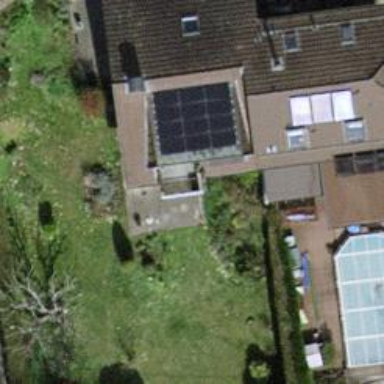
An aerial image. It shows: Garden surrounded by fence.